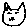
Label: cat